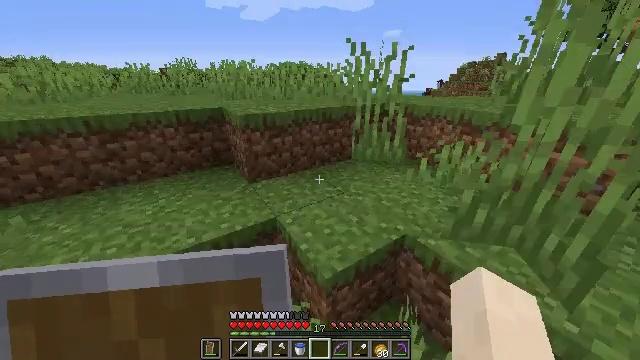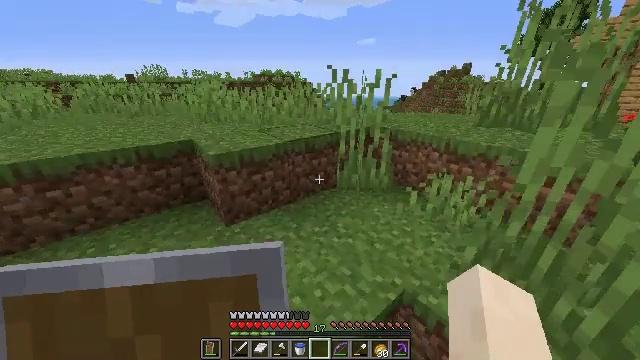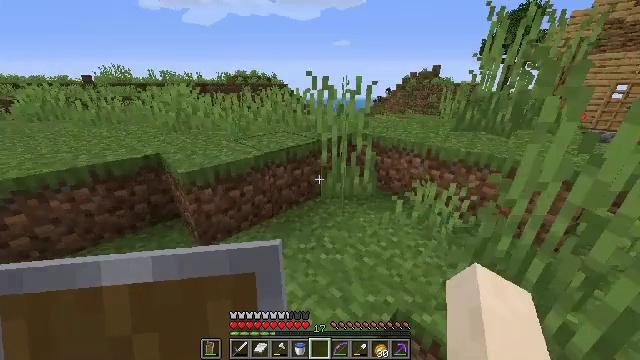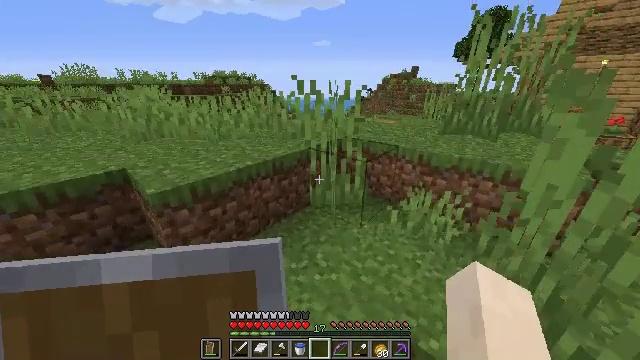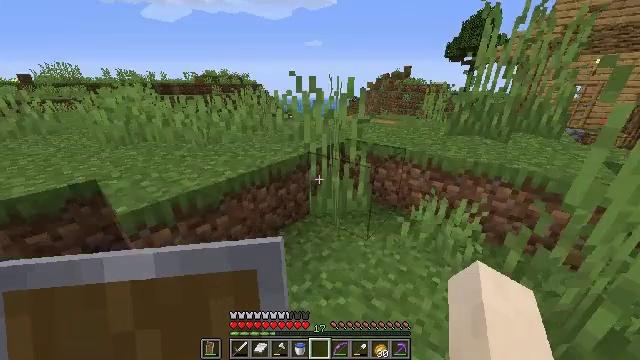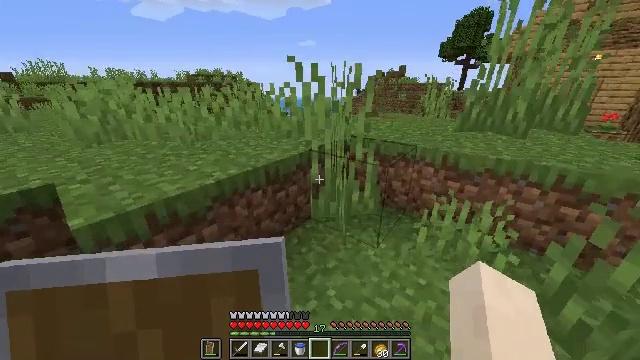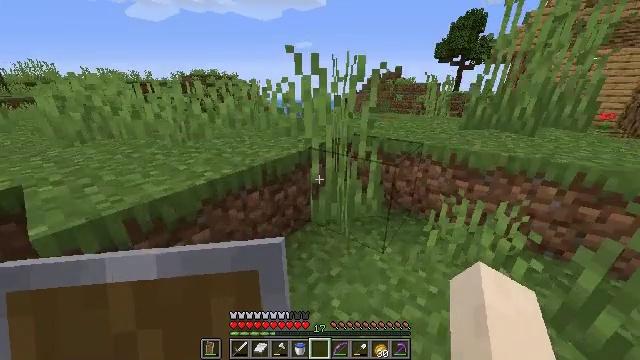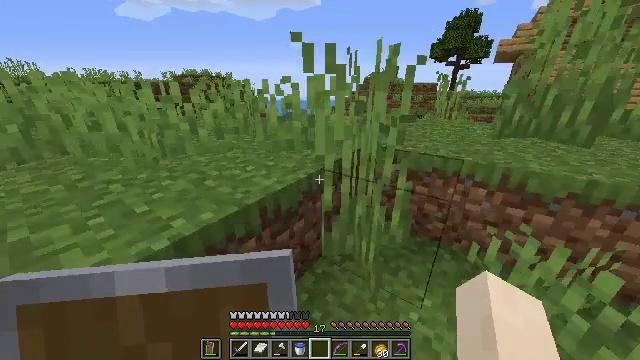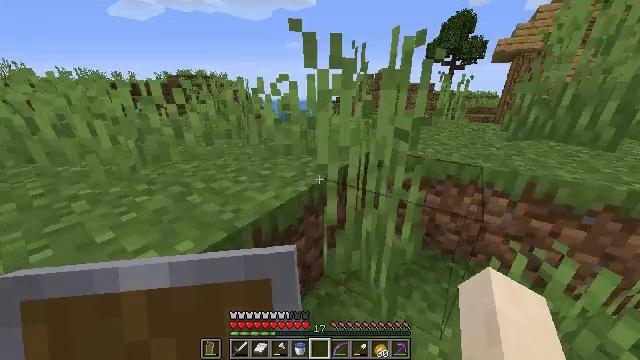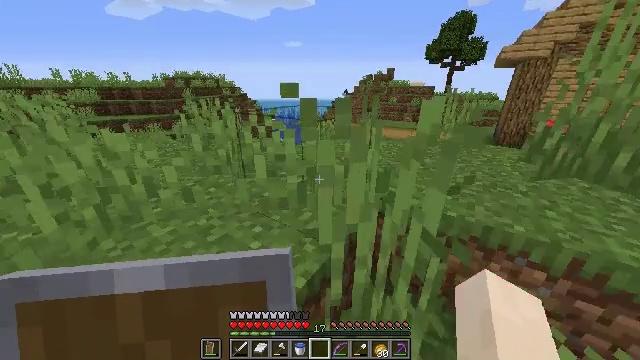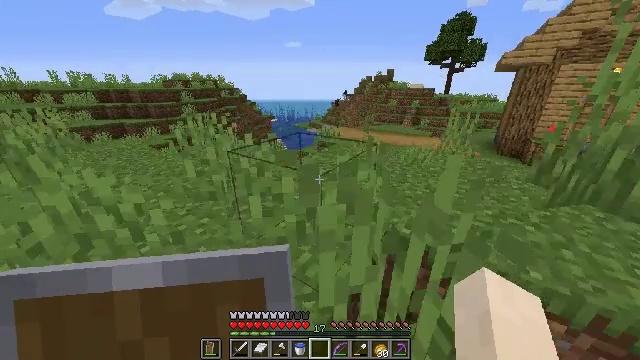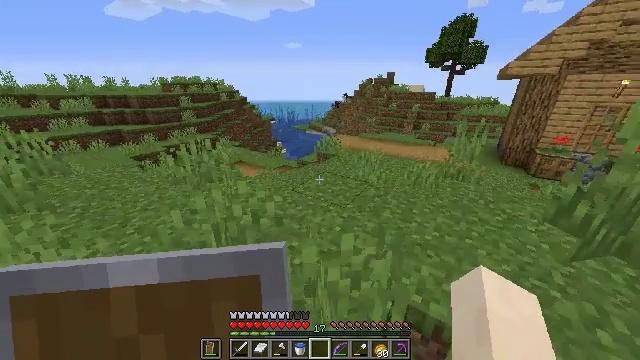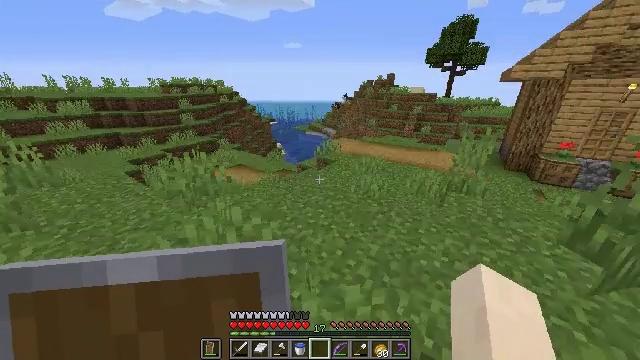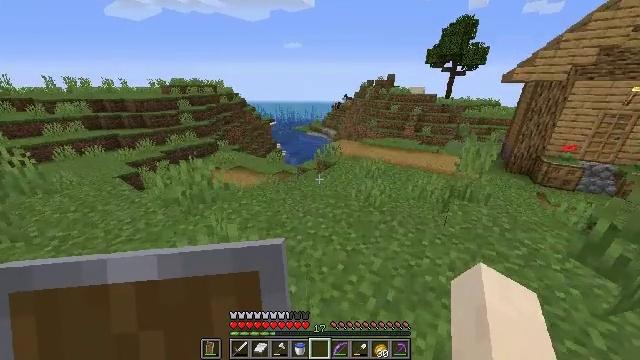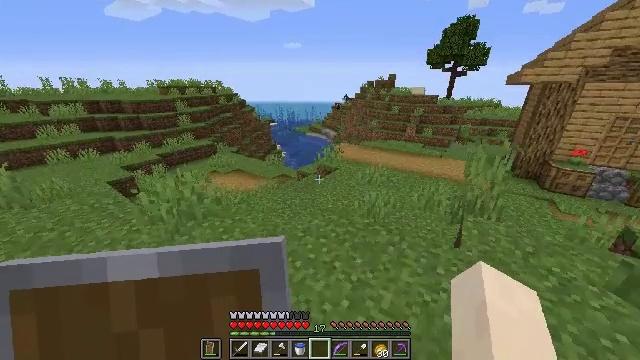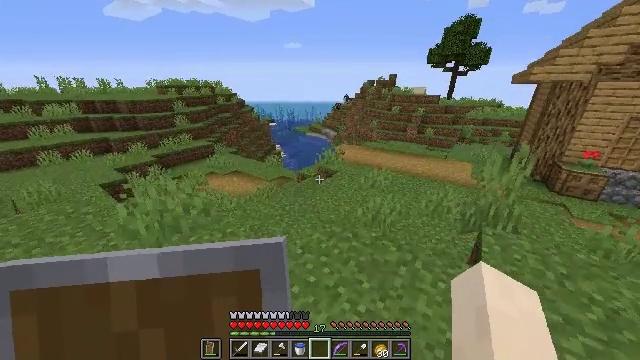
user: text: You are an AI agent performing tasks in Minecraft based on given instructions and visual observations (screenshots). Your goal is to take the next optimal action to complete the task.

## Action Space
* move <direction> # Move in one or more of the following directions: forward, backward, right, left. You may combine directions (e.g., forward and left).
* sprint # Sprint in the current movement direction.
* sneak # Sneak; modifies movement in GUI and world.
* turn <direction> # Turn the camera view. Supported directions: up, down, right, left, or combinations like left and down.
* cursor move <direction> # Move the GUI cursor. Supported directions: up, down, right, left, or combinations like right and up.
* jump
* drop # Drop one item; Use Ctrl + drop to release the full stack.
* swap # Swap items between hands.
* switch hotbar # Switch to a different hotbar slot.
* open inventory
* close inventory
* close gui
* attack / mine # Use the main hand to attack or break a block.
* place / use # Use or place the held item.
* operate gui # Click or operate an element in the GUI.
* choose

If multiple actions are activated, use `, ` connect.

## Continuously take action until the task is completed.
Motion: motion action
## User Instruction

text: Mine sand by the water.
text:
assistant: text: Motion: move forward, turn right and up, jump
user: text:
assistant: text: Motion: move forward, turn right
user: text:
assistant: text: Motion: move forward, turn right
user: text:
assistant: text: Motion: move forward, turn right
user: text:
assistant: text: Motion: move forward, turn right
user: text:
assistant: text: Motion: move forward
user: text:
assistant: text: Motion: move forward, turn right
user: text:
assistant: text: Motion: move forward
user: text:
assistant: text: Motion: move forward, jump
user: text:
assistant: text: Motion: move forward, jump
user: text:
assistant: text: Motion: move forward, jump
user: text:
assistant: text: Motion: move forward
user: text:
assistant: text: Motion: move forward
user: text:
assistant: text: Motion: move forward
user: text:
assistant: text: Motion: move forward
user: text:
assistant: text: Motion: move forward
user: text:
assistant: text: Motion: move forward
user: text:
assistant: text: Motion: move forward
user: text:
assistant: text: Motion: move forward
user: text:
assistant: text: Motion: no_op
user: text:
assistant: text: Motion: turn right
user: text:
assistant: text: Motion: turn right
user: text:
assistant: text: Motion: turn right
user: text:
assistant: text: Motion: turn right
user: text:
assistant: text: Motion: turn right
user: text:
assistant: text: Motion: no_op
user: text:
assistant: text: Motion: no_op
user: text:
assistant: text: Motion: no_op
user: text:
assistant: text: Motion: no_op
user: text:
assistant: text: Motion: no_op